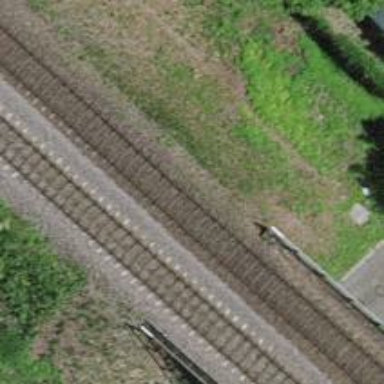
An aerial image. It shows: There is bridge over railway with one track.